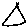
Label: triangle